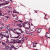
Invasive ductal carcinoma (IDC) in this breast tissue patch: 1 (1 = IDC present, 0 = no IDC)